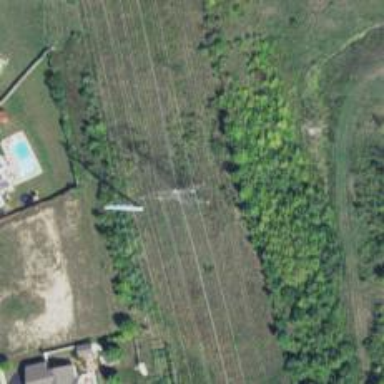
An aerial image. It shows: Lattice structure tower used for power distribution.